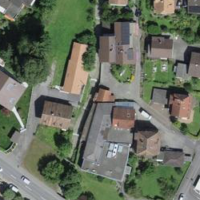
EUNIS habitat code: 54
Species observed at this site:
Geranium sanguineum